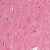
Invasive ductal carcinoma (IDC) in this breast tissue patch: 0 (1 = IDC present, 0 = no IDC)